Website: bh-photo
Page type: store-pickup
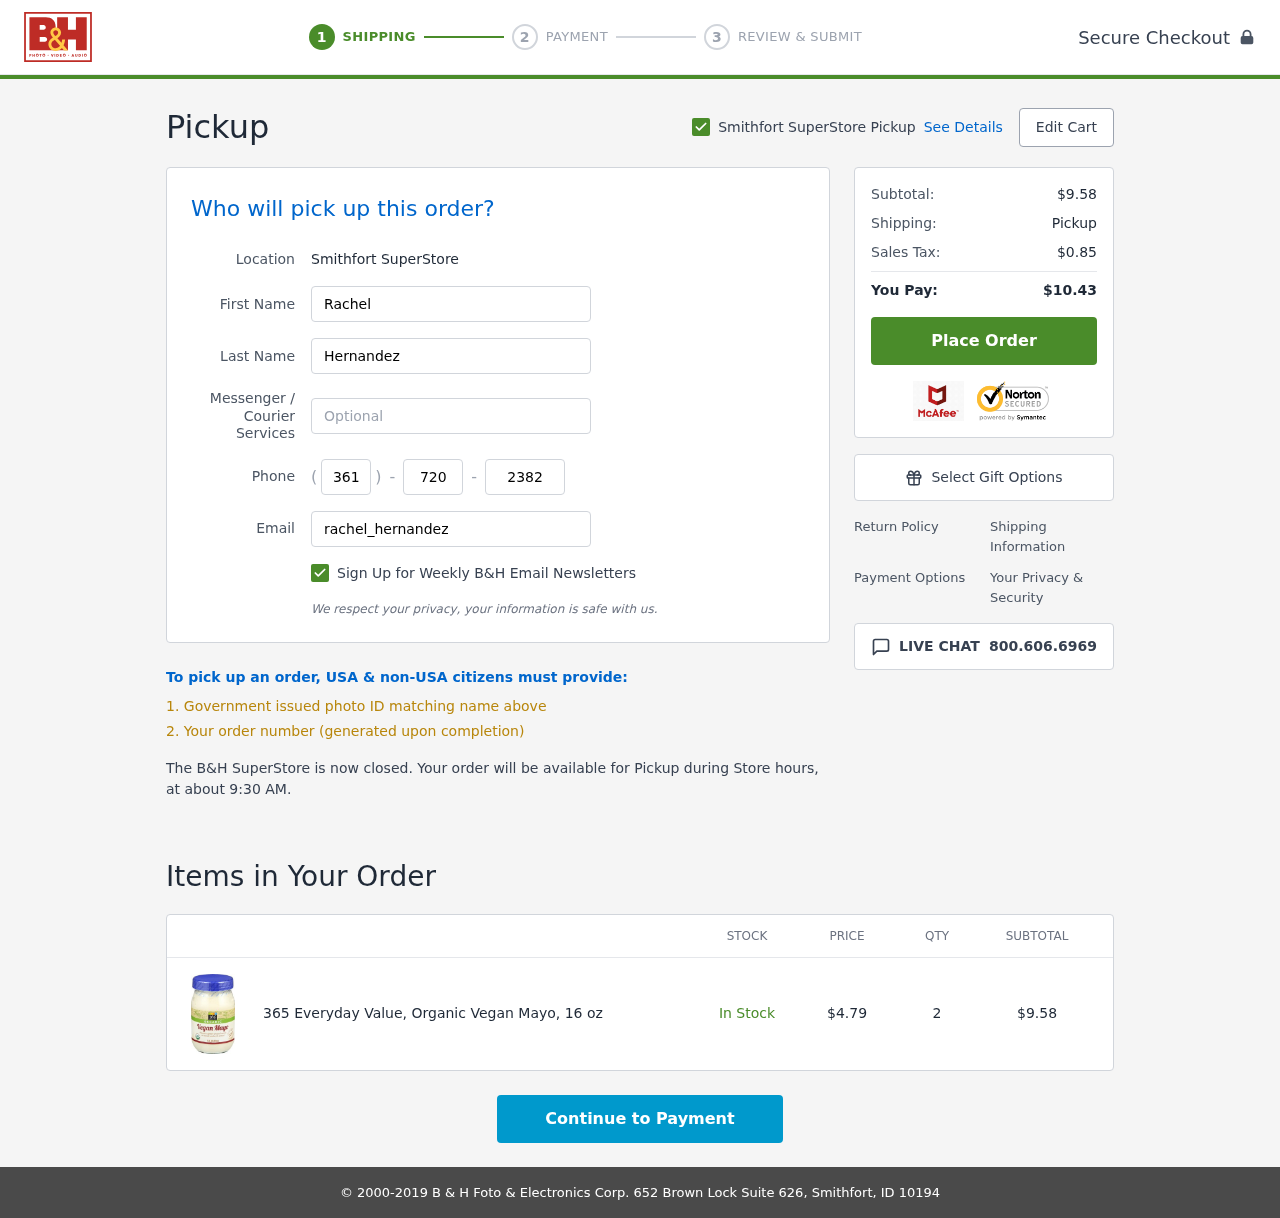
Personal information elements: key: PII_EMAIL
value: rachel_hernandez@yahoo.com
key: PII_FIRSTNAME
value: Rachel
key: PII_LASTNAME
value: Hernandez
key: PII_LOCATION1_CITY
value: Smithfort SuperStore Pickup
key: PII_LOCATION1_CITY
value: Smithfort SuperStore
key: PII_PHONE_AREA
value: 361
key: PII_PHONE_PREFIX
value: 720
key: PII_PHONE_SUFFIX
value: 2382
Product elements: key: PRODUCT1_NAME
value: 365 Everyday Value, Organic Vegan Mayo, 16 oz
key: PRODUCT1_PRICE
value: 4.79
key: PRODUCT1_QUANTITY
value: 2
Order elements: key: ORDER_SUBTOTAL
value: $9.58
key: ORDER_TAX
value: $0.85
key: ORDER_TOTAL
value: $10.43